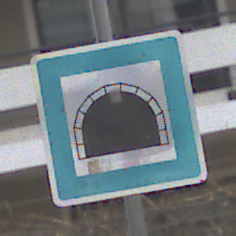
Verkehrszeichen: Tunnel
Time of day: Midday
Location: Outdoor (Urban)
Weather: Overcast
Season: NotSpecified
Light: Natural